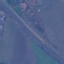
Land use / land cover class: Highway